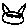
Label: cat